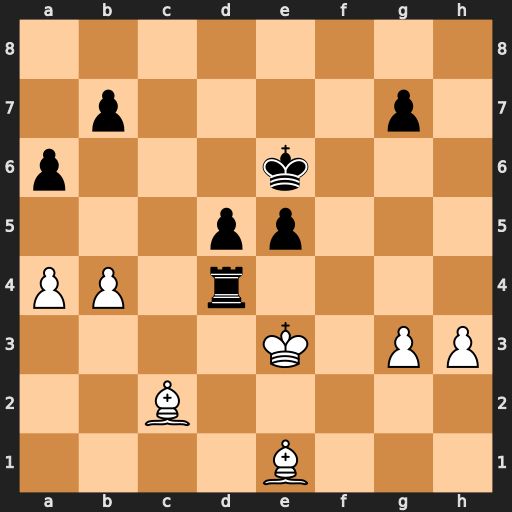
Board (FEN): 8/1p4p1/p3k3/3pp3/PP1r4/4K1PP/2B5/4B3
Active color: w
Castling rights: -
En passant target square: -
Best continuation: Bd3 a5 Bc3 Rxb4 Bxb4